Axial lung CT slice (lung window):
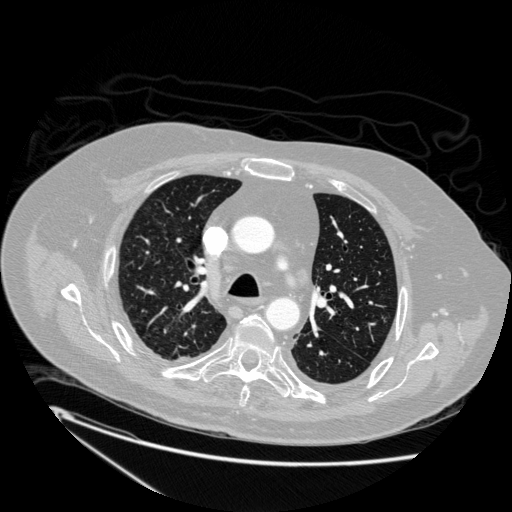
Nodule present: no